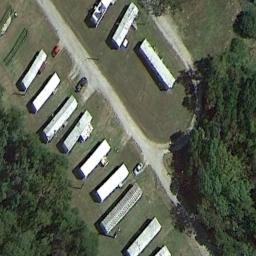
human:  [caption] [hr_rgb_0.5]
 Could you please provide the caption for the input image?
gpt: There are many trees in the mobile home park .

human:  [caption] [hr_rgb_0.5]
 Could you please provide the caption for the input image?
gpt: The mobile home park is on the grass next to some trees .

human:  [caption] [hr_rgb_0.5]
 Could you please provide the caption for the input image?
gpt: There are three rows of mobile homes .

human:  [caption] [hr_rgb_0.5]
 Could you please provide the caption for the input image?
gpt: The mobile home park has some white mobile homes on the grass and a grove of trees is next to the mobile home park .

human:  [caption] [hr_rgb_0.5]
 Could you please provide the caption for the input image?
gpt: There are some white buildings on a green meadow in the mobile home park .